Interaction volume radius: 10 \u00c5
Interaction volume height: 25 \u00c5
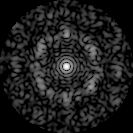
Disorder parameter: 0.7849